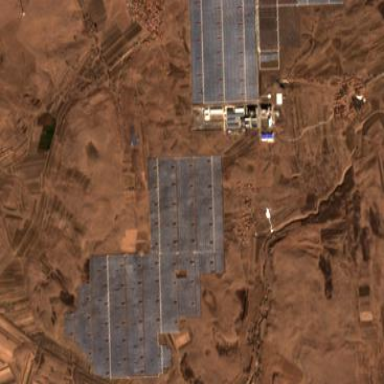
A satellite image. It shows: Solar power plant utilizing photovoltaic technology to produce electricity.